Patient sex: M
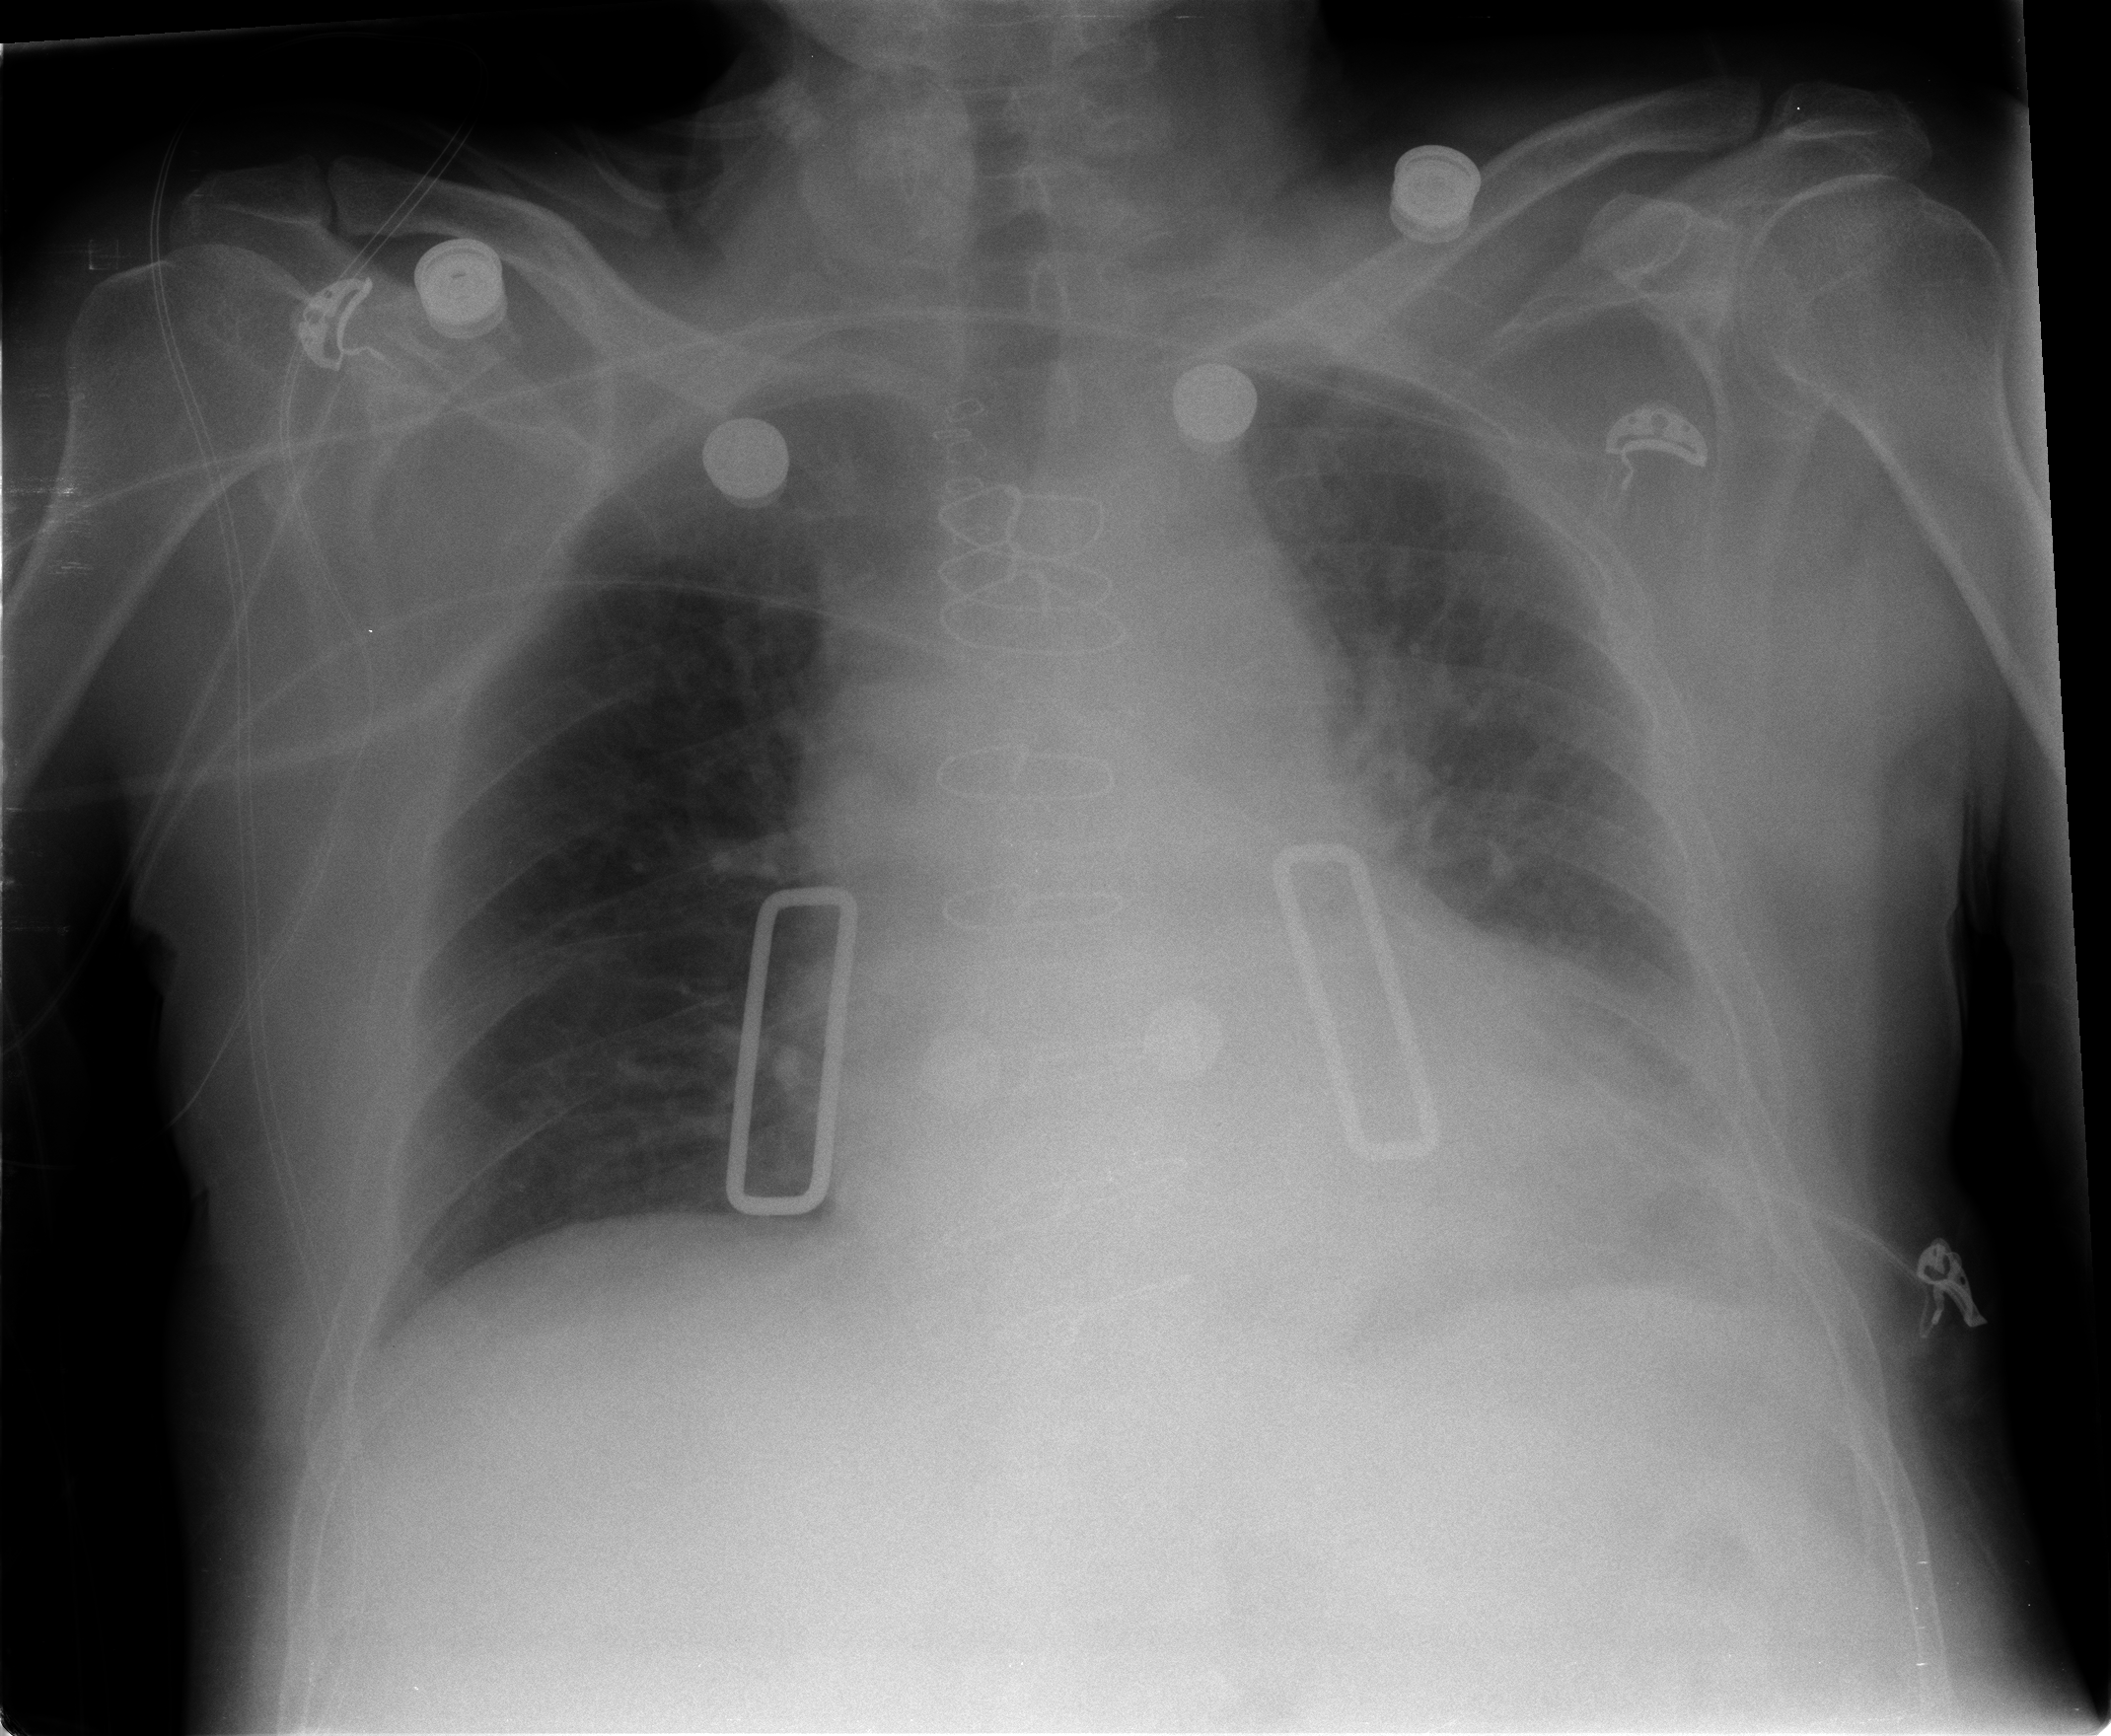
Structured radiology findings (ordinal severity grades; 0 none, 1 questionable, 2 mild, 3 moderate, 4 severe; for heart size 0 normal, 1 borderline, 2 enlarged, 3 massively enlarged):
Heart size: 2
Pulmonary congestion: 2
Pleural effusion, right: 0
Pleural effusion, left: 2
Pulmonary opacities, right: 0
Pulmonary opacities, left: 0
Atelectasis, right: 2
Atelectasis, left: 2